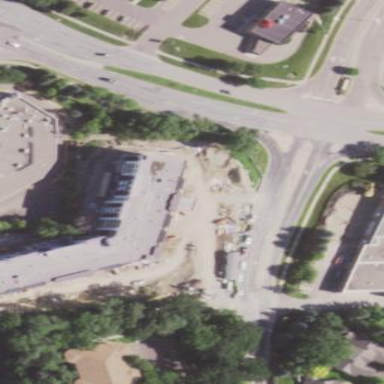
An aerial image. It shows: Nursing home building.